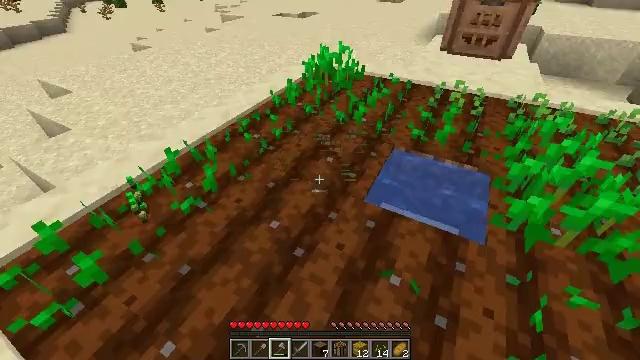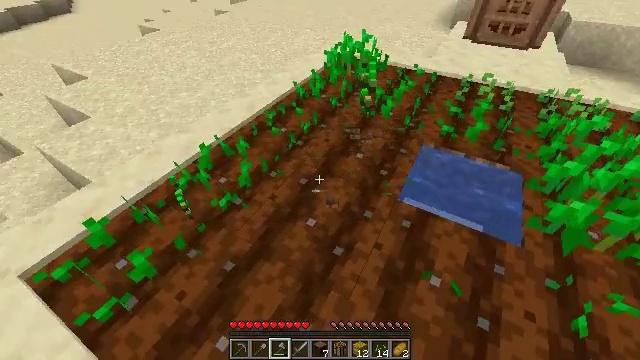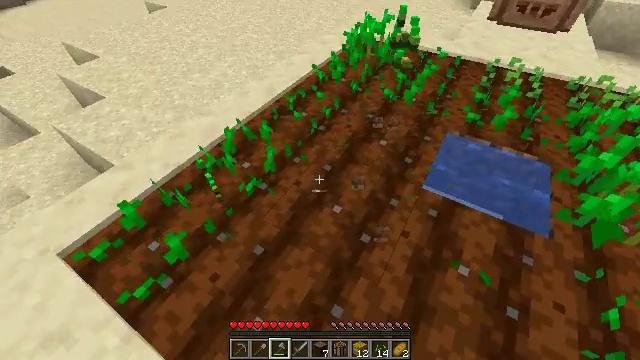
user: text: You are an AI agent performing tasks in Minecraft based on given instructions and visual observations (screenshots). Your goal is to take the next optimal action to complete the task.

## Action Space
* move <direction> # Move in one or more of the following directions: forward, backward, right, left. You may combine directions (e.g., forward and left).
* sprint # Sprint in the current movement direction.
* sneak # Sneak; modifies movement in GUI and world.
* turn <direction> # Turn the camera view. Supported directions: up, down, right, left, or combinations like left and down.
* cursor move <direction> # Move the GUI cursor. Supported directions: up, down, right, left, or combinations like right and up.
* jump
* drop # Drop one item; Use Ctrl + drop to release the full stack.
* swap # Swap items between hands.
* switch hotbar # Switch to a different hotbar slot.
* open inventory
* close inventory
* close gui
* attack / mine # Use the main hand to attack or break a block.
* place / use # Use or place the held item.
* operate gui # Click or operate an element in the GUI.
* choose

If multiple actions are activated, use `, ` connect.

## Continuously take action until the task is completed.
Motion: motion action
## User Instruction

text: Gather beetroots by breaking the plants.
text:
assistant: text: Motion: move left, turn left and down, attack / mine
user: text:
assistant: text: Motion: move left, turn left and down, attack / mine
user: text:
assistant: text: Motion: attack / mine